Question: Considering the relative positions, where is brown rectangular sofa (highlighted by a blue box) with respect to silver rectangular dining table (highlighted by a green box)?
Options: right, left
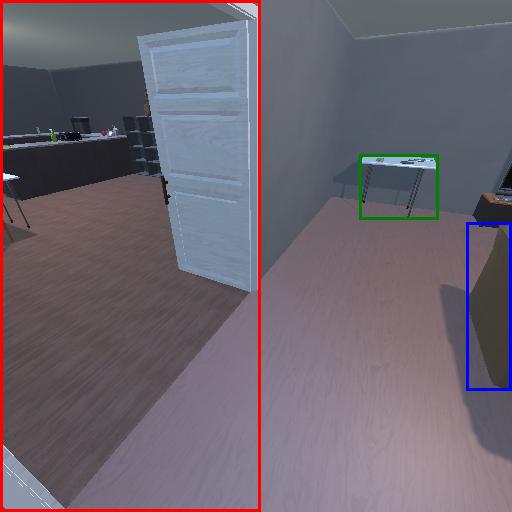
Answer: right